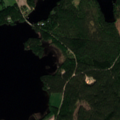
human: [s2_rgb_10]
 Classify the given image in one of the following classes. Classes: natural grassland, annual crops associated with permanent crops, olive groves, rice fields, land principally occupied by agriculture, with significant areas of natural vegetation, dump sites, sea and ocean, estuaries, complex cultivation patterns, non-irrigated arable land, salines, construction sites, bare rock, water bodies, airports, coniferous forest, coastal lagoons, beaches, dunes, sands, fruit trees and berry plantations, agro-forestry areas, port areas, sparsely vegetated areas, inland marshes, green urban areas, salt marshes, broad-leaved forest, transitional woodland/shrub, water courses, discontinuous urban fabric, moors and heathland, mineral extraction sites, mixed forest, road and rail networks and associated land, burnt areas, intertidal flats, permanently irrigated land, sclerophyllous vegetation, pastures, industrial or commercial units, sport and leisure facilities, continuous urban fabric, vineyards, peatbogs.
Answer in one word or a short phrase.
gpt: land principally occupied by agriculture, with significant areas of natural vegetation, coniferous forest, mixed forest, water bodies